Field crop: maize
Growth stage: 2
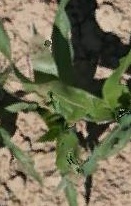
Species: maize